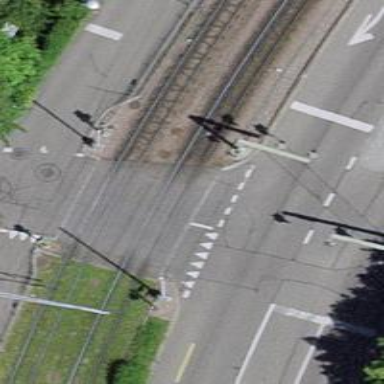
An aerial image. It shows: Level crossing along the railway.